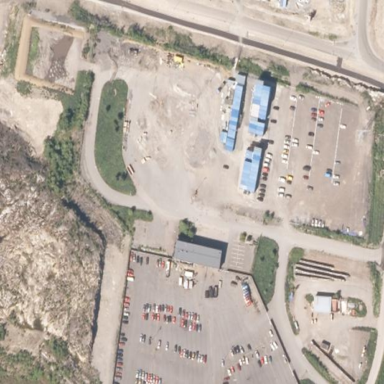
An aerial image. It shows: Industrial area.